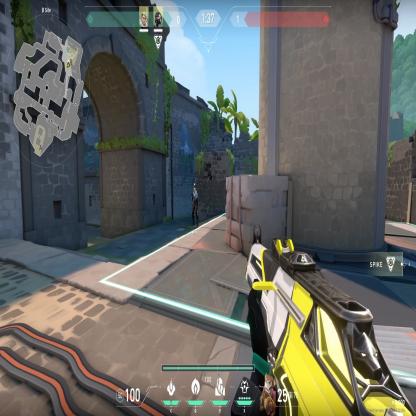
Label: teammate